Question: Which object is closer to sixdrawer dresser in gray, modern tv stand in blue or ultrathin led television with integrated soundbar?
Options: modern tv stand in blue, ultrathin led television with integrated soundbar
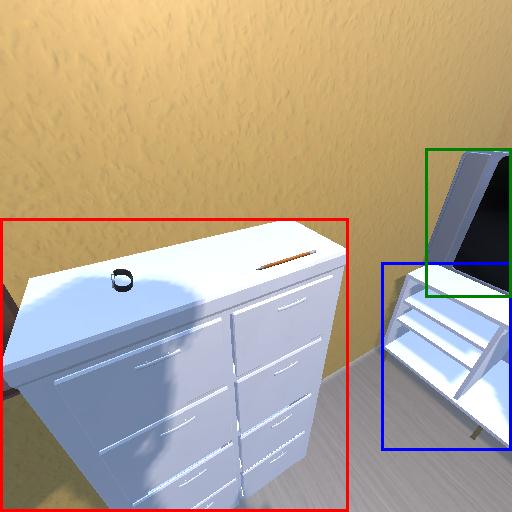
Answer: modern tv stand in blue